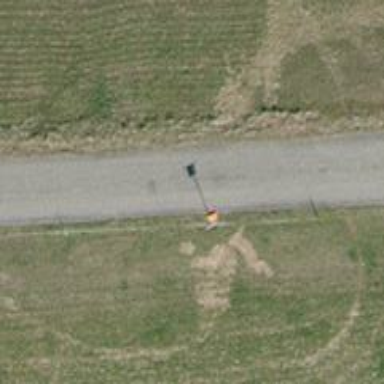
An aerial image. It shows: Pipeline marker.